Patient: sex F, age 80
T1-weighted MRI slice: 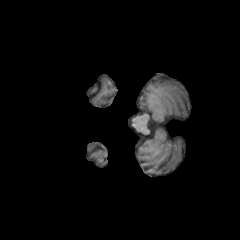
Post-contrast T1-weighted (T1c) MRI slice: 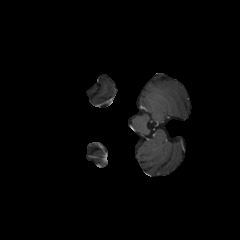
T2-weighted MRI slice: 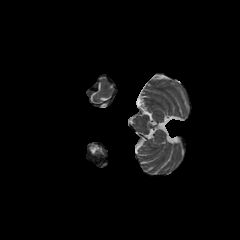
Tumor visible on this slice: no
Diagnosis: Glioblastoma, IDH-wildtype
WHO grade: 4